Question: > InvalidOperationException: Cannot resolve scoped service 'DrinkAndGo.Data.AppDbContext' from root provider.
DrinkAndGo.Data.DbInitializer.Seed(IApplicationBuilder applicationBuilder) in DbInitializer.cs
+13
AppDbContext context =
DrinkAndGo.Startup.Configure(IApplicationBuilder app, IHostingEnvironment env) in Startup.cs
+46
DbInitializer.Seed(app);

'''
using DrinkAndGo.Data.Models;
using Microsoft.AspNetCore.Builder;
using Microsoft.Extensions.DependencyInjection;
using System.Collections.Generic;
using System.Linq;
namespace DrinkAndGo.Data
{
public class DbInitializer
{
public static void Seed(IApplicationBuilder applicationBuilder)
{
AppDbContext context =
applicationBuilder.ApplicationServices.GetRequiredService<AppDbContext>();
if (!context.Categories.Any())
{
context.Categories.AddRange(Categories.Select(c => c.Value));
}
if (!context.Drinks.Any())
{
context.AddRange
(
new Drink
{
Name = "Beer",
Price = 7.95M,
ShortDescription = "The most widely consumed alcohol",
LongDescription = "Beer is the world's ",
Category = Categories["Alcoholic"],
ImageUrl = "http://imgh.us/beerL_2.jpg",
InStock = true,
IsPreferredDrink = true,
ImageThumbnailUrl = "http://imgh.us/beerS_1.jpeg"
},
new Drink
{
Name = "Rum & Coke",
Price = 12.95M,
ShortDescription = "Cocktail made of cola, lime and rum.",
LongDescription = "The world's second most popular drink",
Category = Categories["Alcoholic"],
ImageUrl = "http://imgh.us/rumCokeL.jpg",
InStock = true,
IsPreferredDrink = false,
ImageThumbnailUrl = "http://imgh.us/rumAndCokeS.jpg"
},
new Drink
{
Name = "Tequila ",
Price = 12.95M,
ShortDescription = "Beverage made from the blue agave plant.",
LongDescription = "Tequila (Spanish About this sound [te'kila].",
Category = Categories["Alcoholic"],
ImageUrl = "http://imgh.us/tequilaL.jpg",
InStock = true,
IsPreferredDrink = false,
ImageThumbnailUrl = "http://imgh.us/tequilaS.jpg"
},
new Drink
{
Name = "Wine ",
Price = 16.75M,
ShortDescription = "A very elegant alcoholic drink",
LongDescription = "Contrary to popular belief=.",
Category = Categories["Alcoholic"],
ImageUrl = "http://imgh.us/wineL.jpg",
InStock = true,
IsPreferredDrink = false,
ImageThumbnailUrl = "http://imgh.us/wineS.jpg"
},
new Drink
{
Name = "Margarita",
Price = 17.95M,
ShortDescription = "A cocktail with sec, tequila and lime",
Category = Categories["Alcoholic"],
LongDescription = "Contrary to popular belief=",
ImageUrl = "http://imgh.us/margaritaL.jpg",
InStock = true,
IsPreferredDrink = false,
ImageThumbnailUrl = "http://imgh.us/margaritaS.jpg"
},
new Drink
{
Name = "Whiskey with Ice",
Price = 15.95M,
ShortDescription = "The best way to taste whiskey",
LongDescription = "Contrary to popular belief,,
Category = Categories["Alcoholic"],
ImageUrl = "http://imgh.us/whiskyIceL.jpg",
InStock = false,
IsPreferredDrink = false,
ImageThumbnailUrl = "http://imgh.us/whiskeyS.jpg"
},
new Drink
{
Name = "Jagermeister",
Price = 15.95M,
ShortDescription = "A German digestif made with 56 herbs",
LongDescription = "",
Category = Categories["Alcoholic"],
ImageUrl = "http://imgh.us/jagermeisterL.jpg",
InStock = false,
IsPreferredDrink = false,
ImageThumbnailUrl = "http://imgh.us/jagermeisterS.jpg"
},
new Drink
{
Name = "Champagne",
Price = 15.95M,
ShortDescription = "That is how sparkling wine can be called",
LongDescription = "Contrary to popular belief, Lorem Ipsum is not simply random text. It has roots in a piece of classical Latin literature from 45 BC, making it over 2000 years old. Richard McClintock, a Latin professor at Hampden-Sydney College in Virginia, looked up one of the more obscure Latin words, consectetur, from a Lorem Ipsum passage, and going through the cites of the word in classical literature, discovered the undoubtable source. Lorem Ipsum comes from sections 1.10.32 and 1.10.33 of de Finibus Bonorum et Malorum (The Extremes of Good and Evil) by Cicero, written in 45 BC. This book is a treatise on the theory of ethics, very popular during the Renaissance. The first line of Lorem Ipsum, comes from a line in section 1.10.32. The standard chunk of Lorem Ipsum used since the 1500s is reproduced below for those interested. Sections 1.10.32 and 1.10.33 from de Finibus Bonorum et Malorum by Cicero are also reproduced in their exact original form, accompanied by English versions from the 1914 translation by H. Rackham.",
Category = Categories["Alcoholic"],
ImageUrl = "http://imgh.us/champagneL.jpg",
InStock = false,
IsPreferredDrink = false,
ImageThumbnailUrl = "http://imgh.us/champagneS.jpg"
},
new Drink
{
Name = "Pina colada ",
Price = 15.95M,
ShortDescription = "A sweet cocktail made with rum.",
LongDescription = "Contrary to popular belief, Lorem Ipsum is not simply random text. It has roots in a piece of classical Latin literature from 45 BC, making it over 2000 years old. Richard McClintock, a Latin professor at Hampden-Sydney College in Virginia, looked up one of the more obscure Latin words, consectetur, from a Lorem Ipsum passage, and going through the cites of the word in classical literature, discovered the undoubtable source. Lorem Ipsum comes from sections 1.10.32 and 1.10.33 of de Finibus Bonorum et Malorum (The Extremes of Good and Evil) by Cicero, written in 45 BC. This book is a treatise on the theory of ethics, very popular during the Renaissance. The first line of Lorem Ipsum, comes from a line in section 1.10.32. The standard chunk of Lorem Ipsum used since the 1500s is reproduced below for those interested. Sections 1.10.32 and 1.10.33 from de Finibus Bonorum et Malorum by Cicero are also reproduced in their exact original form, accompanied by English versions from the 1914 translation by H. Rackham.",
Category = Categories["Alcoholic"],
ImageUrl = "http://imgh.us/pinaColadaL.jpg",
InStock = false,
IsPreferredDrink = false,
ImageThumbnailUrl = "http://imgh.us/pinaColadaS.jpg"
},
new Drink
{
Name = "White Russian",
Price = 15.95M,
ShortDescription = "A cocktail made with vodka ",
LongDescription = "Contrary to popular belief, Lorem Ipsum is not simply random text. It has roots in a piece of classical Latin literature from 45 BC, making it over 2000 years old. Richard McClintock, a Latin professor at Hampden-Sydney College in Virginia, looked up one of the more obscure Latin words, consectetur, from a Lorem Ipsum passage, and going through the cites of the word in classical literature, discovered the undoubtable source. Lorem Ipsum comes from sections 1.10.32 and 1.10.33 of de Finibus Bonorum et Malorum (The Extremes of Good and Evil) by Cicero, written in 45 BC. This book is a treatise on the theory of ethics, very popular during the Renaissance. The first line of Lorem Ipsum, comes from a line in section 1.10.32. The standard chunk of Lorem Ipsum used since the 1500s is reproduced below for those interested. Sections 1.10.32 and 1.10.33 from de Finibus Bonorum et Malorum by Cicero are also reproduced in their exact original form, accompanied by English versions from the 1914 translation by H. Rackham.",
Category = Categories["Alcoholic"],
ImageUrl = "http://imgh.us/whiteRussianL.jpg",
InStock = false,
IsPreferredDrink = false,
ImageThumbnailUrl = "http://imgh.us/whiteRussianS.jpg"
},
new Drink
{
Name = "Long Island Iced Tea",
Price = 15.95M,
ShortDescription = "Aa mixed drink made with tequila.",
LongDescription = "Contrary to popular belief, Lorem Ipsum is not simply random text. It has roots in a piece of classical Latin literature from 45 BC, making it over 2000 years old. Richard McClintock, a Latin professor at Hampden-Sydney College in Virginia, looked up one of the more obscure Latin words, consectetur, from a Lorem Ipsum passage, and going through the cites of the word in classical literature, discovered the undoubtable source. Lorem Ipsum comes from sections 1.10.32 and 1.10.33 of de Finibus Bonorum et Malorum (The Extremes of Good and Evil) by Cicero, written in 45 BC. This book is a treatise on the theory of ethics, very popular during the Renaissance. The first line of Lorem Ipsum, comes from a line in section 1.10.32. The standard chunk of Lorem Ipsum used since the 1500s is reproduced below for those interested. Sections 1.10.32 and 1.10.33 from de Finibus Bonorum et Malorum by Cicero are also reproduced in their exact original form, accompanied by English versions from the 1914 translation by H. Rackham.",
Category = Categories["Alcoholic"],
ImageUrl = "http://imgh.us/longTeaL.jpg",
InStock = false,
IsPreferredDrink = false,
ImageThumbnailUrl = "http://imgh.us/islandTeaS.jpg"
},
new Drink
{
Name = "Vodka",
Price = 15.95M,
ShortDescription = "A distilled beverage with water and ethanol.",
LongDescription = "Contrary to popular belief, Lorem Ipsum is not simply random text. It has roots in a piece of classical Latin literature from 45 BC, making it over 2000 years old. Richard McClintock, a Latin professor at Hampden-Sydney College in Virginia, looked up one of the more obscure Latin words, consectetur, from a Lorem Ipsum passage, and going through the cites of the word in classical literature, discovered the undoubtable source. Lorem Ipsum comes from sections 1.10.32 and 1.10.33 of de Finibus Bonorum et Malorum (The Extremes of Good and Evil) by Cicero, written in 45 BC. This book is a treatise on the theory of ethics, very popular during the Renaissance. The first line of Lorem Ipsum, comes from a line in section 1.10.32. The standard chunk of Lorem Ipsum used since the 1500s is reproduced below for those interested. Sections 1.10.32 and 1.10.33 from de Finibus Bonorum et Malorum by Cicero are also reproduced in their exact original form, accompanied by English versions from the 1914 translation by H. Rackham.",
Category = Categories["Alcoholic"],
ImageUrl = "http://imgh.us/vodkaL.jpg",
InStock = false,
IsPreferredDrink = false,
ImageThumbnailUrl = "http://imgh.us/vodkaS.jpg"
},
new Drink
{
Name = "Gin and tonic",
Price = 15.95M,
ShortDescription = "Made with gin and tonic water poured over ice.",
LongDescription = "Contrary to popular belief, Lorem Ipsum is not simply random text. It has roots in a piece of classical Latin literature from 45 BC, making it over 2000 years old. Richard McClintock, a Latin professor at Hampden-Sydney College in Virginia, looked up one of the more obscure Latin words, consectetur, from a Lorem Ipsum passage, and going through the cites of the word in classical literature, discovered the undoubtable source. Lorem Ipsum comes from sections 1.10.32 and 1.10.33 of de Finibus Bonorum et Malorum (The Extremes of Good and Evil) by Cicero, written in 45 BC. This book is a treatise on the theory of ethics, very popular during the Renaissance. The first line of Lorem Ipsum, comes from a line in section 1.10.32. The standard chunk of Lorem Ipsum used since the 1500s is reproduced below for those interested. Sections 1.10.32 and 1.10.33 from de Finibus Bonorum et Malorum by Cicero are also reproduced in their exact original form, accompanied by English versions from the 1914 translation by H. Rackham.",
Category = Categories["Alcoholic"],
ImageUrl = "http://imgh.us/ginTonicL.jpg",
InStock = false,
IsPreferredDrink = false,
ImageThumbnailUrl = "http://imgh.us/ginTonicS.jpg"
},
new Drink
{
Name = "Cosmopolitan",
Price = 15.95M,
ShortDescription = "Made with vodka, triple sec, cranberry juice.",
LongDescription = "Contrary to popular belief, Lorem Ipsum is not simply random text. It has roots in a piece of classical Latin literature from 45 BC, making it over 2000 years old. Richard McClintock, a Latin professor at Hampden-Sydney College in Virginia, looked up one of the more obscure Latin words, consectetur, from a Lorem Ipsum passage, and going through the cites of the word in classical literature, discovered the undoubtable source. Lorem Ipsum comes from sections 1.10.32 and 1.10.33 of de Finibus Bonorum et Malorum (The Extremes of Good and Evil) by Cicero, written in 45 BC. This book is a treatise on the theory of ethics, very popular during the Renaissance. The first line of Lorem Ipsum, comes from a line in section 1.10.32. The standard chunk of Lorem Ipsum used since the 1500s is reproduced below for those interested. Sections 1.10.32 and 1.10.33 from de Finibus Bonorum et Malorum by Cicero are also reproduced in their exact original form, accompanied by English versions from the 1914 translation by H. Rackham.",
Category = Categories["Alcoholic"],
ImageUrl = "http://imgh.us/cosmopolitanL.jpg",
InStock = false,
IsPreferredDrink = false,
ImageThumbnailUrl = "http://imgh.us/cosmopolitanS.jpg"
},
new Drink
{
Name = "Tea ",
Price = 12.95M,
ShortDescription = "Made by leaves of the tea plant in hot water.",
LongDescription = "Contrary to popular belief, Lorem Ipsum is not simply random text. It has roots in a piece of classical Latin literature from 45 BC, making it over 2000 years old. Richard McClintock, a Latin professor at Hampden-Sydney College in Virginia, looked up one of the more obscure Latin words, consectetur, from a Lorem Ipsum passage, and going through the cites of the word in classical literature, discovered the undoubtable source. Lorem Ipsum comes from sections 1.10.32 and 1.10.33 of de Finibus Bonorum et Malorum (The Extremes of Good and Evil) by Cicero, written in 45 BC. This book is a treatise on the theory of ethics, very popular during the Renaissance. The first line of Lorem Ipsum, comes from a line in section 1.10.32. The standard chunk of Lorem Ipsum used since the 1500s is reproduced below for those interested. Sections 1.10.32 and 1.10.33 from de Finibus Bonorum et Malorum by Cicero are also reproduced in their exact original form, accompanied by English versions from the 1914 translation by H. Rackham.",
Category = Categories["Non-alcoholic"],
ImageUrl = "http://imgh.us/teaL.jpg",
InStock = true,
IsPreferredDrink = true,
ImageThumbnailUrl = "http://imgh.us/teaS.jpg"
},
new Drink
{
Name = "Water ",
Price = 12.95M,
ShortDescription = " It makes up more than half of your body weight ",
LongDescription = "Contrary to popular belief, Lorem Ipsum is not simply random text. It has roots in a piece of classical Latin literature from 45 BC, making it over 2000 years old. Richard McClintock, a Latin professor at Hampden-Sydney College in Virginia, looked up one of the more obscure Latin words, consectetur, from a Lorem Ipsum passage, and going through the cites of the word in classical literature, discovered the undoubtable source. Lorem Ipsum comes from sections 1.10.32 and 1.10.33 of de Finibus Bonorum et Malorum (The Extremes of Good and Evil) by Cicero, written in 45 BC. This book is a treatise on the theory of ethics, very popular during the Renaissance. The first line of Lorem Ipsum, comes from a line in section 1.10.32. The standard chunk of Lorem Ipsum used since the 1500s is reproduced below for those interested. Sections 1.10.32 and 1.10.33 from de Finibus Bonorum et Malorum by Cicero are also reproduced in their exact original form, accompanied by English versions from the 1914 translation by H. Rackham.",
Category = Categories["Non-alcoholic"],
ImageUrl = "http://imgh.us/waterL.jpg",
InStock = true,
IsPreferredDrink = false,
ImageThumbnailUrl = "http://imgh.us/waterS_1.jpg"
},
new Drink
{
Name = "Coffee ",
Price = 12.95M,
ShortDescription = " A beverage prepared from coffee beans",
LongDescription = "Contrary to popular belief, Lorem Ipsum is not simply random text. It has roots in a piece of classical Latin literature from 45 BC, making it over 2000 years old. Richard McClintock, a Latin professor at Hampden-Sydney College in Virginia, looked up one of the more obscure Latin words, consectetur, from a Lorem Ipsum passage, and going through the cites of the word in classical literature, discovered the undoubtable source. Lorem Ipsum comes from sections 1.10.32 and 1.10.33 of de Finibus Bonorum et Malorum (The Extremes of Good and Evil) by Cicero, written in 45 BC. This book is a treatise on the theory of ethics, very popular during the Renaissance. The first line of Lorem Ipsum, comes from a line in section 1.10.32. The standard chunk of Lorem Ipsum used since the 1500s is reproduced below for those interested. Sections 1.10.32 and 1.10.33 from de Finibus Bonorum et Malorum by Cicero are also reproduced in their exact original form, accompanied by English versions from the 1914 translation by H. Rackham.",
Category = Categories["Non-alcoholic"],
ImageUrl = "http://imgh.us/coffeeL.jpg",
InStock = true,
IsPreferredDrink = true,
ImageThumbnailUrl = "http://imgh.us/coffeS.jpg"
},
new Drink
{
Name = "Kvass",
Price = 12.95M,
ShortDescription = "A very refreshing Russian beverage",
LongDescription = "Contrary to popular belief, Lorem Bonorum et Malorum by Cicero are also reproduced in their exact original form, accompanied by English versions from the 1914 translation by H. Rackham.",
Category = Categories["Non-alcoholic"],
ImageUrl = "http://imgh.us/kvassL.jpg",
InStock = true,
IsPreferredDrink = false,
ImageThumbnailUrl = "http://imgh.us/kvassS.jpg"
},
new Drink
{
Name = "Juice ",
Price = 12.95M,
ShortDescription = "Naturally contained in fruit or vegetable tissue.",
LongDescription = "Contrary to popular belief, Lorem Ipsum is not simply random text. It has roots in a piece of classical Latin literature from 45 BC, making it over 2000 years old. Richard McClintock, a Latin professor at Hampden-Sydney College in Virginia, looked up one of the more obscure Latin words, consectetur, from a Lorem Ipsum passage, and going through the cites of the word in classical literature, discovered the undoubtable accompanied by English versions from the 1914 translation by H. Rackham.",
Category = Categories["Non-alcoholic"],
ImageUrl = "http://imgh.us/juiceL.jpg",
InStock = true,
IsPreferredDrink = false,
ImageThumbnailUrl = "http://imgh.us/juiceS.jpg"
}
);
}
context.SaveChanges();
}
private static Dictionary<string, Category> categories;
public static Dictionary<string, Category> Categories
{
get
{
if (categories == null)
{
var genresList = new Category[]
{
new Category { CategoryName = "Alcoholic", Description="All alcoholic drinks" },
new Category { CategoryName = "Non-alcoholic", Description="All non-alcoholic drinks" }
};
categories = new Dictionary<string, Category>();
foreach (Category genre in genresList)
{
categories.Add(genre.CategoryName, genre);
}
}
return categories;
}
}
}}
'''
And this is my StartUp Page:
'''
namespace DrinkAndGo
{
public class Startup
{
// This method gets called by the runtime. Use this method to add services to the container.
// For more information on how to configure your application, visit
https://go.microsoft.com/fwlink/?LinkID=398940
private IConfigurationRoot _configurationRoot;
public Startup(IHostingEnvironment hostingEnvironment)
{
_configurationRoot = new ConfigurationBuilder().SetBasePath(hostingEnvironment.ContentRootPath).AddJsonFile("appsettings.json").Build();
}
public void ConfigureServices(IServiceCollection services)
{
services.AddDbContext<AppDbContext>(options => options.UseSqlServer(_configurationRoot.GetConnectionString("DefaultConnection")));
services.AddTransient<IDrinkRepository, DrinkRepository>(); // Adding a service
services.AddTransient<ICategoryRepository, CategoryRepository>(); // Adding a service
services.AddMvc();
}
// This method gets called by the runtime. Use this method to configure the HTTP request pipeline.
public void Configure(IApplicationBuilder app, IHostingEnvironment env)
{
app.UseDeveloperExceptionPage();
app.UseStatusCodePages();
app.UseStaticFiles();
app.UseMvcWithDefaultRoute();
DbInitializer.Seed(app);
}
}
}
'''
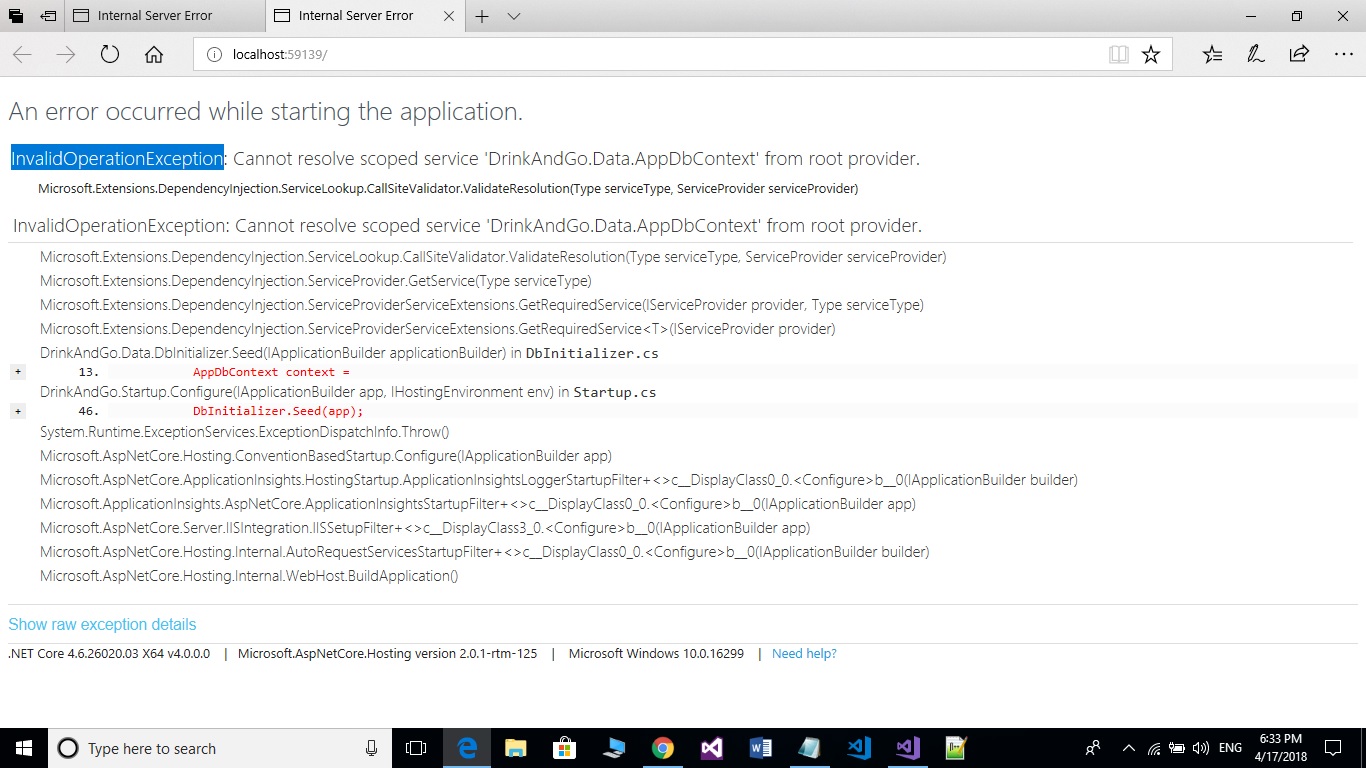
Answer: You can resolve the AppDbContext from the IServiceProviders 'GetRequiredService<T>' method.
Add the IServiceProvider as a parameter to the Configure method in the Startup class and the runtime will injected it for you
'''
public void Configure(IApplicationBuilder app, IHostingEnvironment env, IServiceProvider serviceProvider)
{
app.UseDeveloperExceptionPage();
app.UseStatusCodePages();
app.UseStaticFiles();
app.UseMvcWithDefaultRoute();
DbInitializer.Seed(serviceProvider.GetRequiredService<AppDbContext>());
}
'''
Then add the AppDbContext as a parameter in the Seed method
'''
public static void Seed(AppDbContext context)
'''